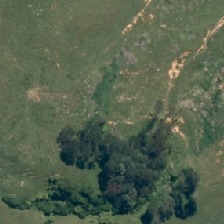
Land cover: high_producing_grassland